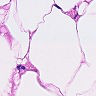
Metastatic tissue present: no